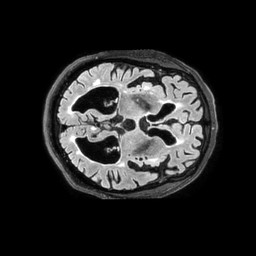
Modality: FLAIR
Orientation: axial
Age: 86
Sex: male
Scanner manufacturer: philips
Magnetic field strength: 3 T
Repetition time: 4.8 s
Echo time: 0.34 s